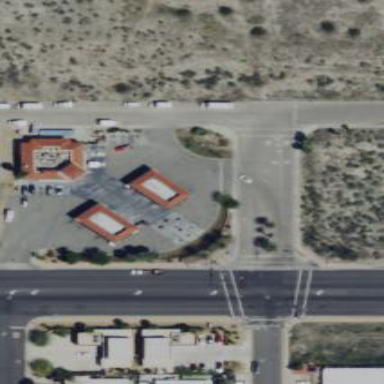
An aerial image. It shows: Fuel station.